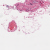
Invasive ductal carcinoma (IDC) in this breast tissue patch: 0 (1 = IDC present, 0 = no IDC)